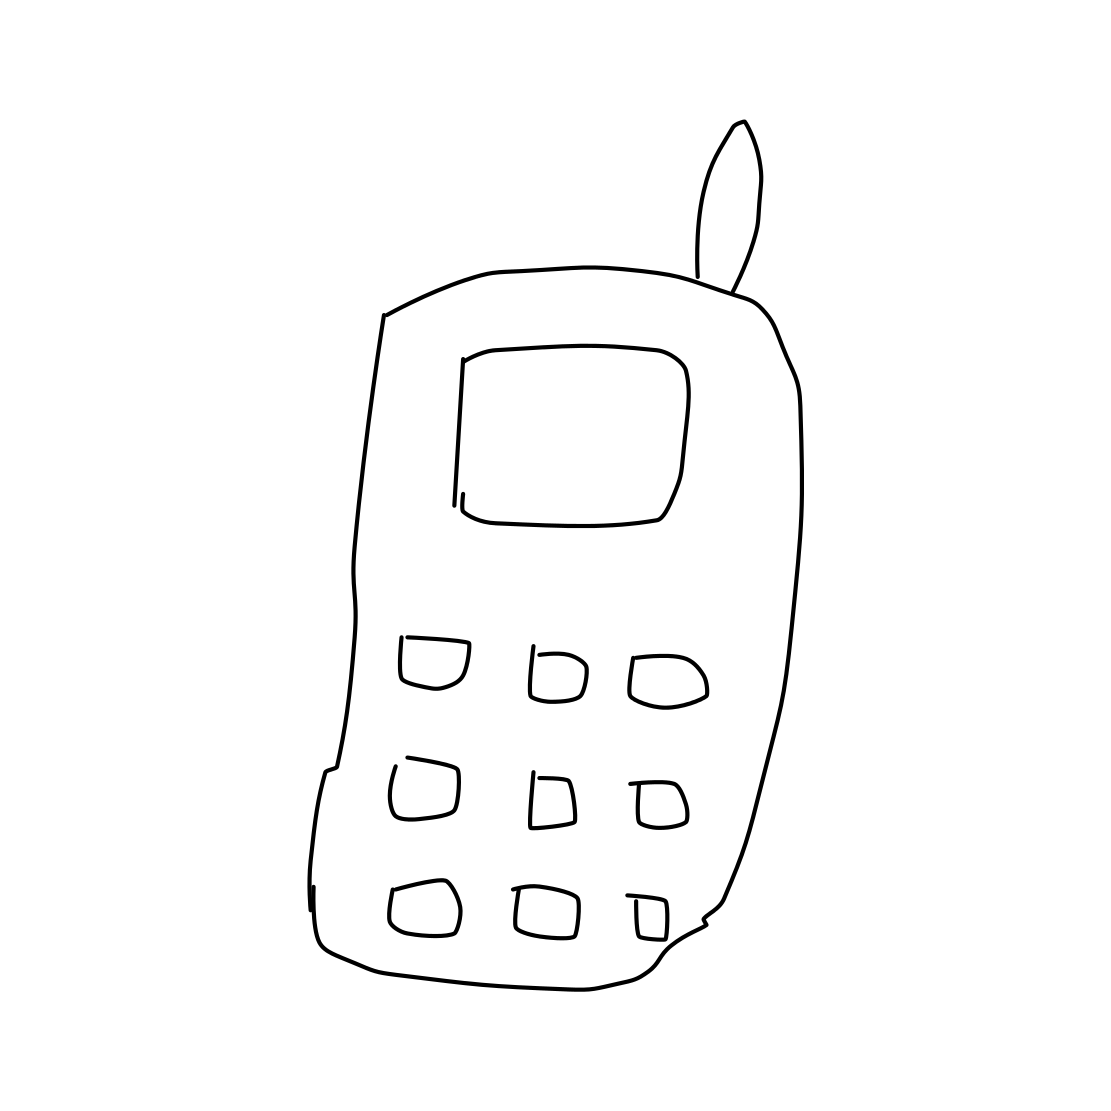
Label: cell phone